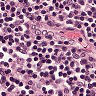
Metastatic tissue present: no